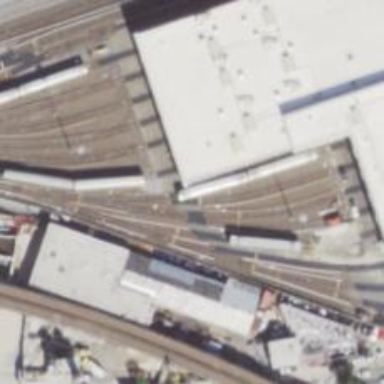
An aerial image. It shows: Electrified rail yard for railway service.